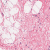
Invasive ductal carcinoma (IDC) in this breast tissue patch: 0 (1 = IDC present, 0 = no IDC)